Question: What I want to do is very simple. Select a column(my foreign key) and then specify the referenced column.
But it seems like MySql workbench has a bug. I can't select my foreign key. Does anyone know how to solve this?
.
Mysql version > 8.0.12
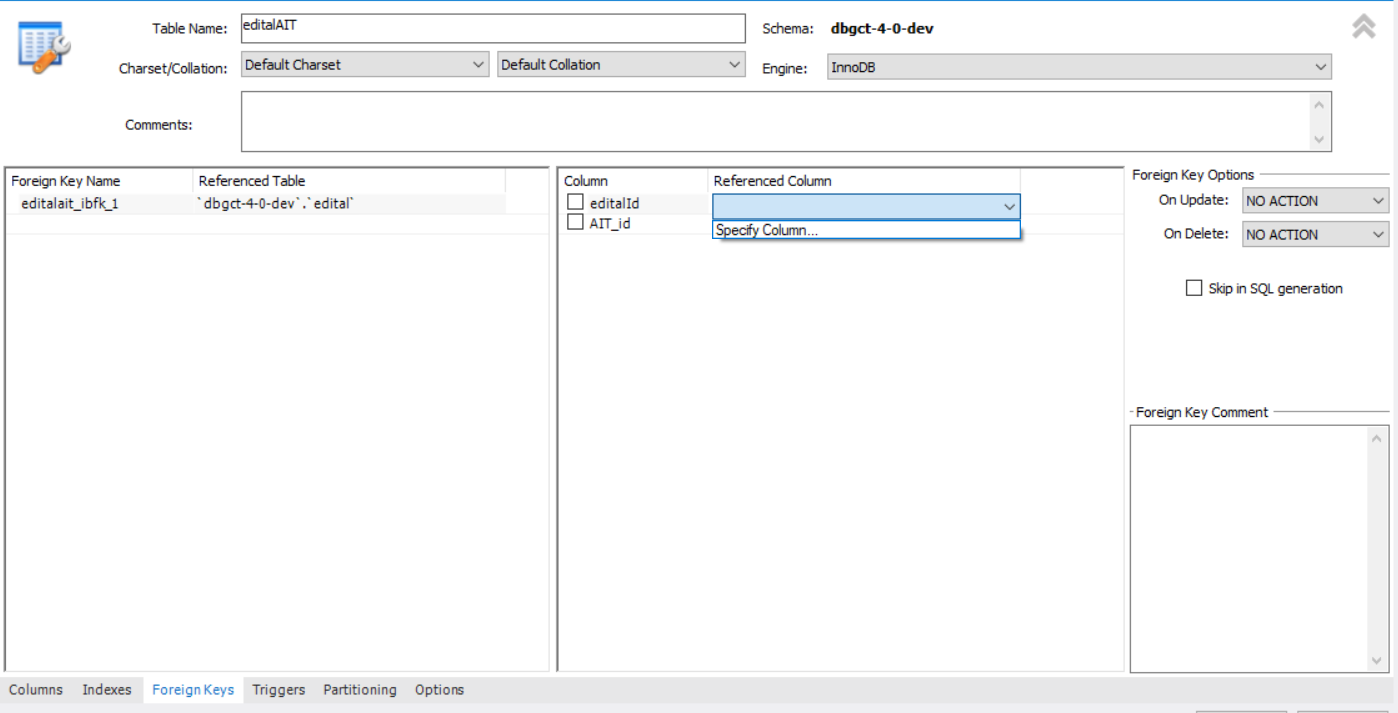
Answer: > Does anyone know how to solve this?
General rule is that both columns has to be of same type and referenced column has to be indexed (eg. primary key).
If you share 'SHOW CREATE TABLE <table>' for both tables, I can provide more info.
Here is list of all requirements from <URL>:
> Parent and child tables must use the same storage engine, and they
cannot be defined as temporary tables.Creating a foreign key constraint requires at least one of the SELECT,
INSERT, UPDATE, DELETE, or REFERENCES privileges on the parent table
as of 5.6.22.Corresponding columns in the foreign key and the referenced key must
have similar data types. The size and sign of integer types must be
the same. The length of string types need not be the same. For
nonbinary (character) string columns, the character set and collation
must be the same.MySQL supports foreign key references between one column and another
within a table. (A column cannot have a foreign key reference to
itself.) In these cases, a "child table record" refers to a dependent
record within the same table.MySQL requires indexes on foreign keys and referenced keys so that
foreign key checks can be fast and not require a table scan. In the
referencing table, there must be an index where the foreign key
columns are listed as the first columns in the same order. Such an
index is created on the referencing table automatically if it does not
exist. This index might be silently dropped later if you create
another index that can be used to enforce the foreign key constraint.
index_name, if given, is used as described previously.InnoDB permits a foreign key to reference any index column or group of
columns. However, in the referenced table, there must be an index
where the referenced columns are the first columns in the same order.
Hidden columns that InnoDB adds to an index are also considered (see
Section 14.6.2.1, "Clustered and Secondary Indexes").NDB requires an explicit unique key (or primary key) on any column
referenced as a foreign key. InnoDB does not, which is an extension of
standard SQL.Index prefixes on foreign key columns are not supported. Consequently,
BLOB and TEXT columns cannot be included in a foreign key because
indexes on those columns must always include a prefix length.InnoDB does not currently support foreign keys for tables with
user-defined partitioning. This includes both parent and child tables.This restriction does not apply for NDB tables that are partitioned by
KEY or LINEAR KEY (the only user partitioning types supported by the
NDB storage engine); these may have foreign key references or be the
targets of such references.A table in a foreign key relationship cannot be altered to use another
storage engine. To change the storage engine, you must drop any
foreign key constraints first.